Question: I am working on a 2D game. I want to draw circle (its not completely like circle but player should end at the same point from where he started.

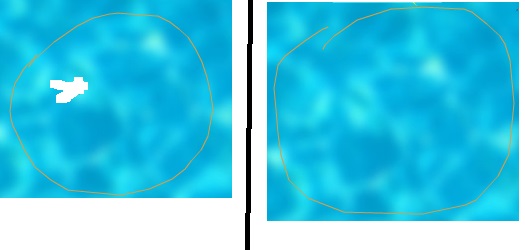
Answer: If you are planning to do this in 2D you can use the <URL>.